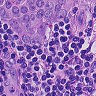
Metastatic tissue present: yes